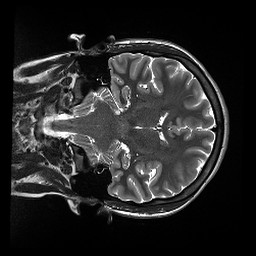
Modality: T2w
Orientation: coronal
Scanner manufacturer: siemens
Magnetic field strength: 3 T
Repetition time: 13.52 s
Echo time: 0.088 s